Interaction volume radius: 5 \u00c5
Interaction volume height: 10 \u00c5
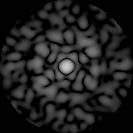
Disorder parameter: 0.7545